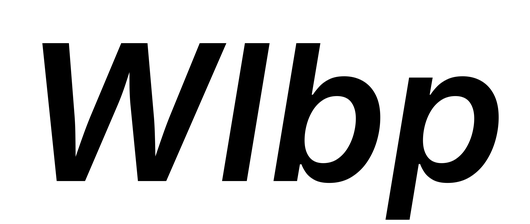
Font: Inter-Italic_SemiBold_Italic